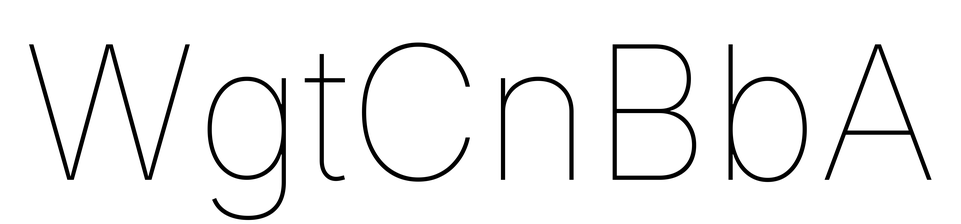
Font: Inter_Thin